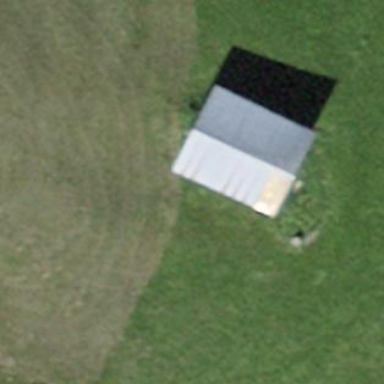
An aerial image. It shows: Shed.